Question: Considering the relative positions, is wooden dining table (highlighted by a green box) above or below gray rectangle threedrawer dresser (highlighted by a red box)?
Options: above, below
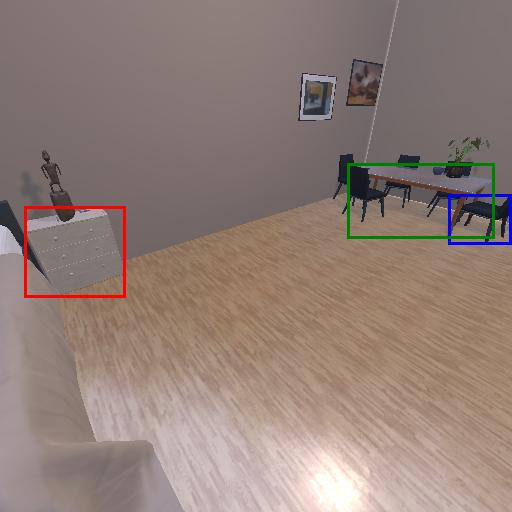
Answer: above